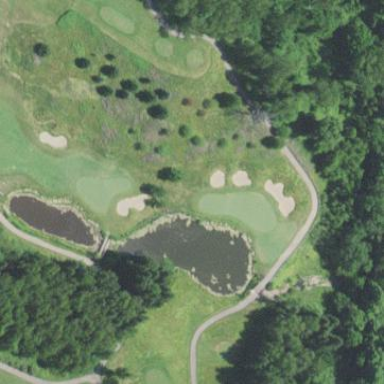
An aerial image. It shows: Golf rough area.